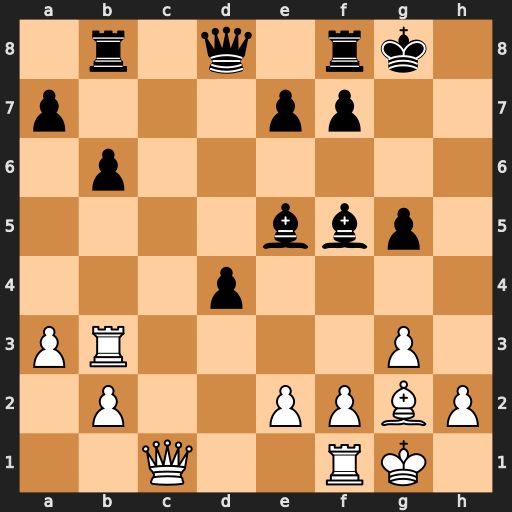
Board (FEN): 1r1q1rk1/p3pp2/1p6/4bbp1/3p4/PR4P1/1P2PPBP/2Q2RK1
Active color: w
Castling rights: -
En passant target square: -
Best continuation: Qxg5+ Bg7 Qxf5